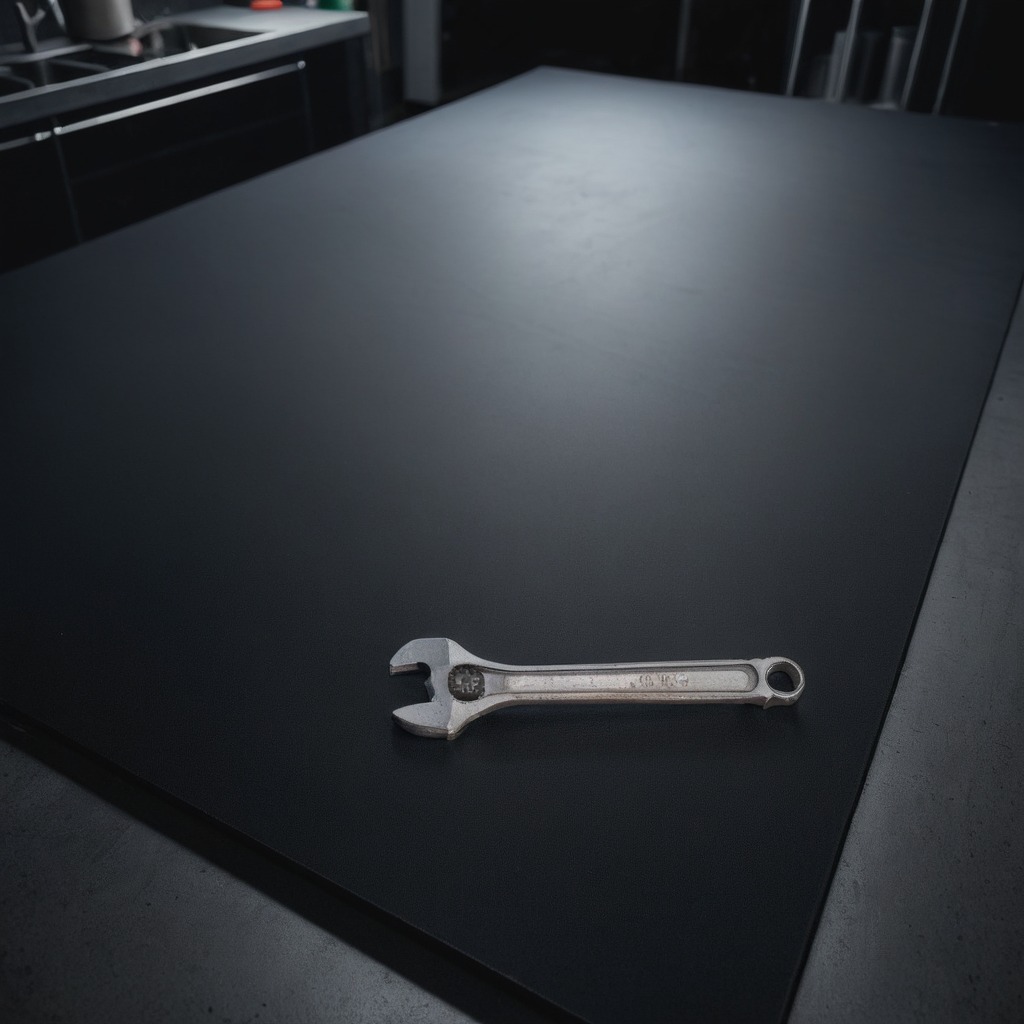
A wrench is lying on the tabletop.